Question: I just want to run the 'main()' - Method of a java class by double clicking my
the ant task in eclipse ant - view. My Problem is, I don't know how to write the ant file exactly. My ant file should be 'analyzeDatabase.xml'.
I tried something like this, but always fails:
'''
<?xml version="1.0" ?>
<project name="DBAnalyzer" default="run" basedir=".">
<target name="run" description="runs dbanalyzer">
<java classname="DBAnalyzer">
<arg value="-h"/>
</java>
</target>
</project>
'''

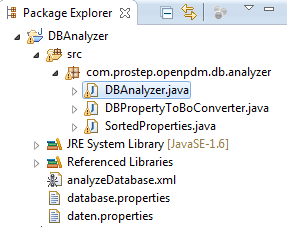
Answer: Change '<java classname="DBAnalyzer">' to fully qualified name.
And don't forget to double-check your classpath.
'''
<java classname="com.prostep.openpdm.db.analyzer.DBAnalyzer">
<arg value="-h"/>
<classpath>
<pathelement path="${your.java.class.path}"/>
</classpath>
</java>
'''
Full description on Ant Java Task is here:
<URL>